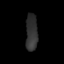
Tissue: prostate
Cell type: T cells
Senescence score: 0.3048
Nuclear area (px): 429
Mean DAPI intensity: 49.469